Question: What watch type?
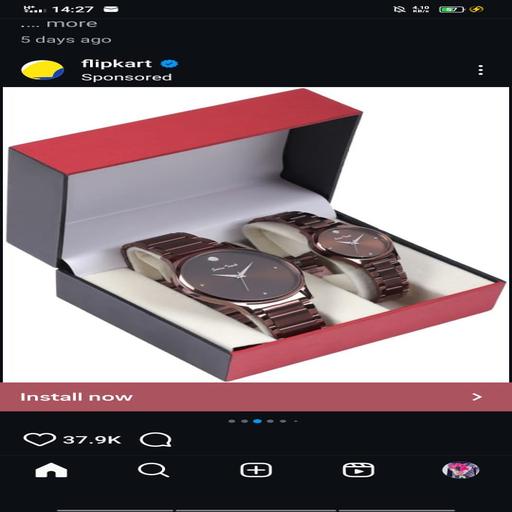
Answer: Analogue